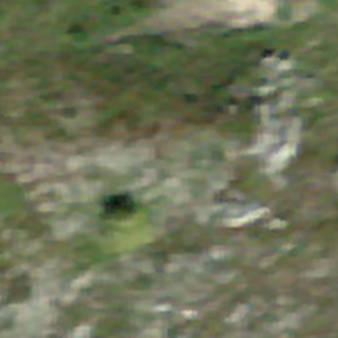
Label: other